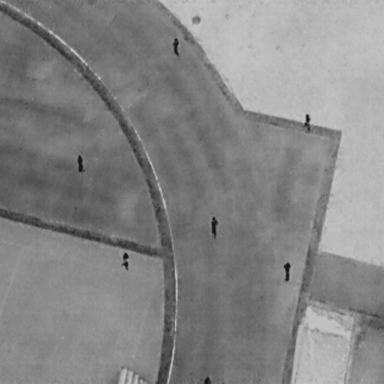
There are seven People in the infrared image.